Question: I have created a sort of 'window' that slides across to reveal more of the image, please see - <URL>

It seems to work across all browsers (apart from IE8 downwards - which I could also do with fixing) and even works on Windows phones and androids. It works in the Safari iPhone User Agent also.
It does not seem to be working on my iPad or iPhone however... they are both running iOS8
Any ideas?
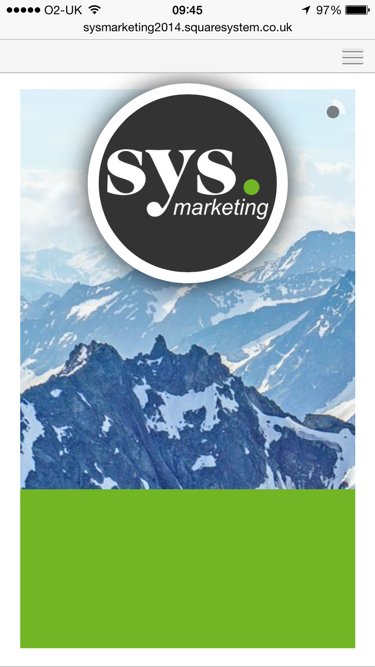
Answer: I've solved the issue, it was to do with the box-shadow on iOS.
The iOS devices would not render the box-shadow with a spread size of 2000px. I found that the largest number I could input was around 850px.
Seems to be a problem specific to iOS
'''
.ls-slide .peep {
position: relative;
width: 100%;
height: 100%;
overflow: hidden;
padding: 0 1000px;
z-index: 100;
}
.ls-slide .peep:after {
content: ' ';
position: absolute;
top: 10%;
border-radius: 100%;
width: 300px;
height: 300px;
box-shadow: 0 0 0 2000px #72B626, inset 6px 6px 30px -4px #000;
-webkit-box-shadow: 0 0 0 2000px #72B626, inset 6px 6px 30px -4px #000;
-moz-box-shadow: 0 0 0 2000px #72B626, inset 6px 6px 30px -4px #000;
margin: 0 auto;
left: 0;
right: 0;
z-index: 200;
}
.is-ios-device .ls-slide .peep:after {
-webkit-box-shadow: 0 0 0 850px #72B626, inset 6px 6px 30px -4px #000;
}
'''
I changed the spread value and problem solved.